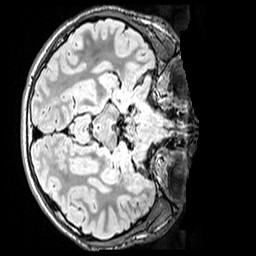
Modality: FLAIR
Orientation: axial
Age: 12
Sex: male
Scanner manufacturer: siemens
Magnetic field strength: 3 T
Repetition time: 5 s
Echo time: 0.388 s